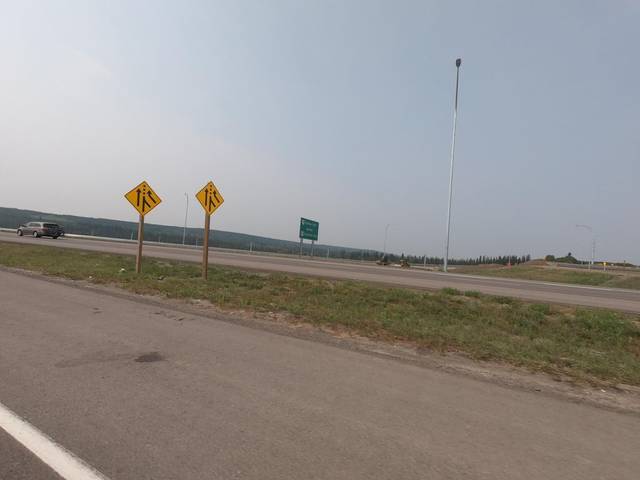
Region: Canada
Coordinates: 50.999, -114.167